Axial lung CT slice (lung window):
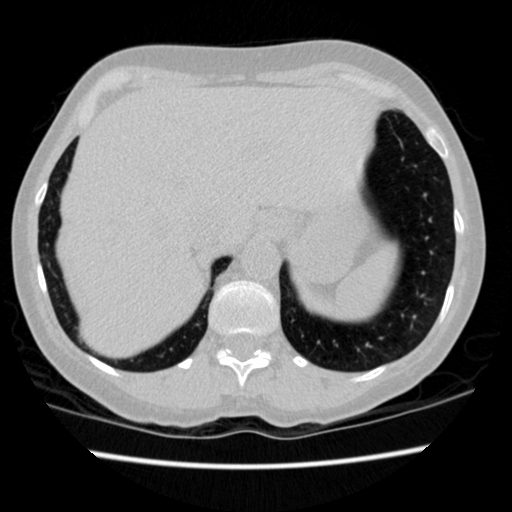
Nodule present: no